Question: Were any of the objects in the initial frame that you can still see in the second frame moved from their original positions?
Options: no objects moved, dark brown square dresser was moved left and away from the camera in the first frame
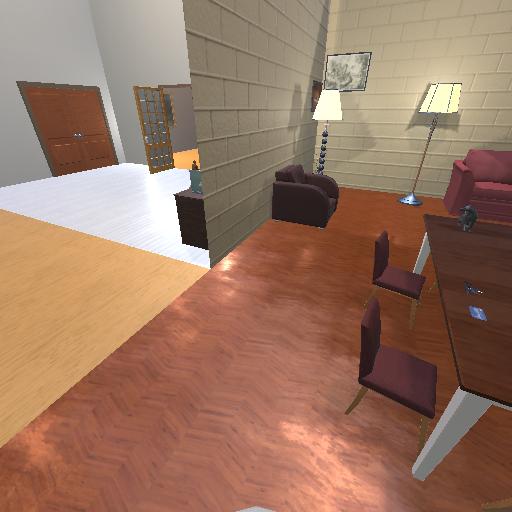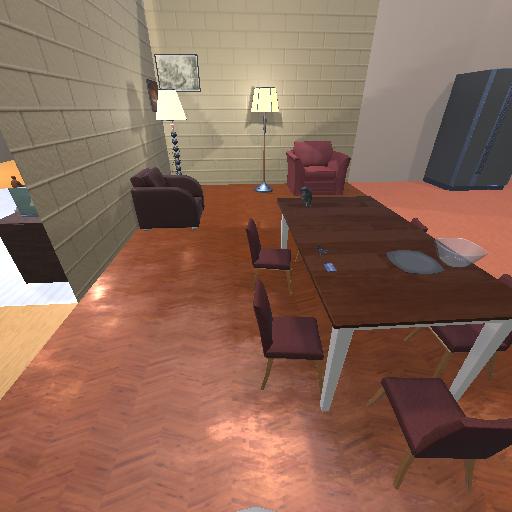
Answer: no objects moved